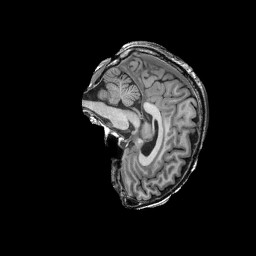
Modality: T1w
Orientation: sagittal
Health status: ill
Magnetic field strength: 3 T